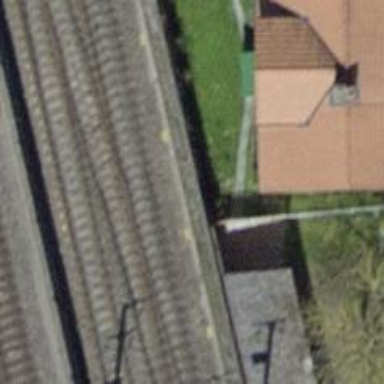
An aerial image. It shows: Single-track electrified railway with contact line.